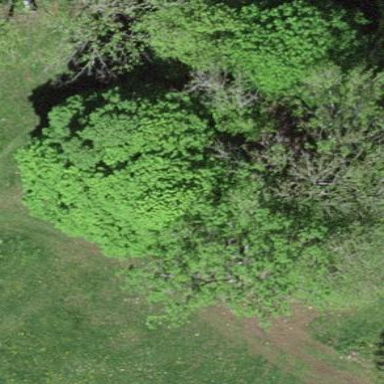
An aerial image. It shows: Forest area with mix of leaf types and cycles.